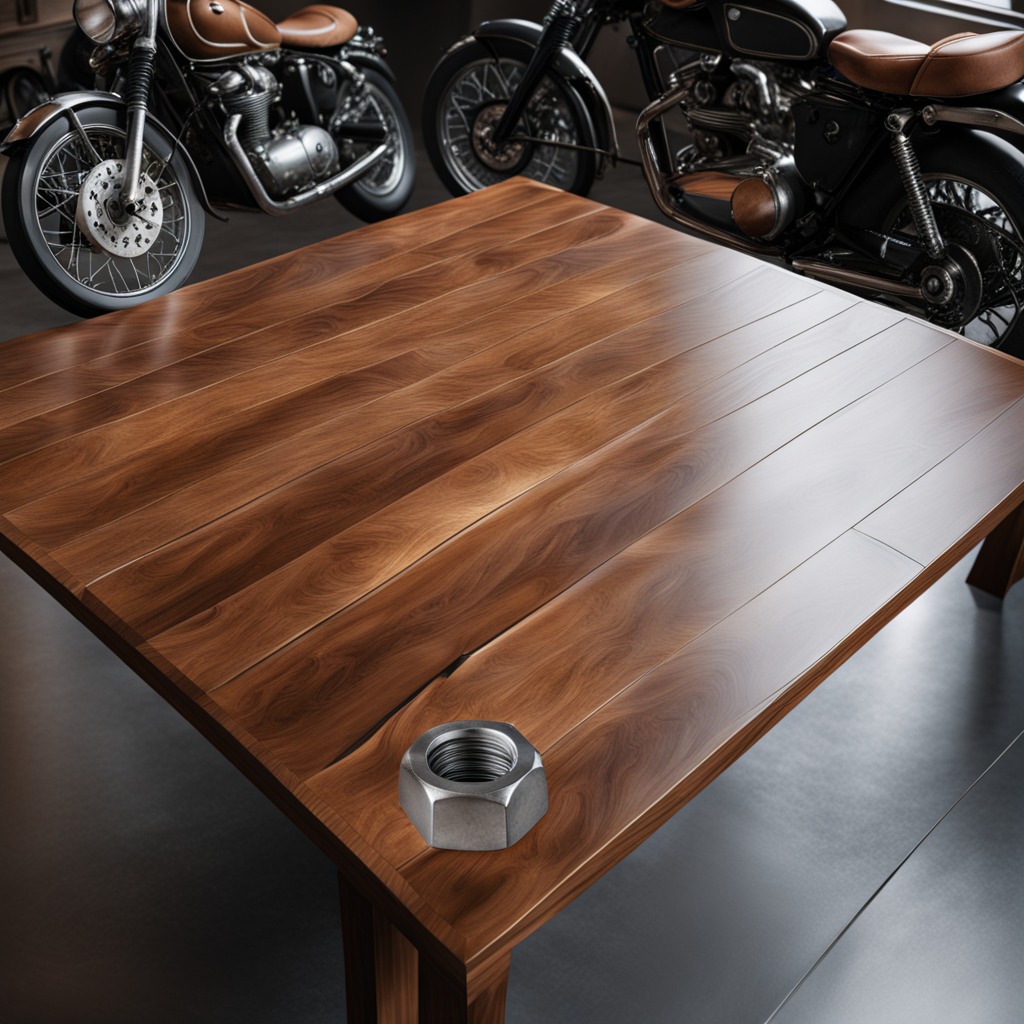
A metal nut is lying on an oil-spilled wooden table in a vintage motorcycle garage.